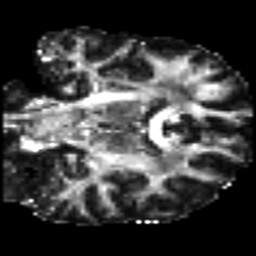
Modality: FA
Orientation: coronal
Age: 39
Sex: male
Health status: healthy
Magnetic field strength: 3 T
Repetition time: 9 s
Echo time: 0.093 s